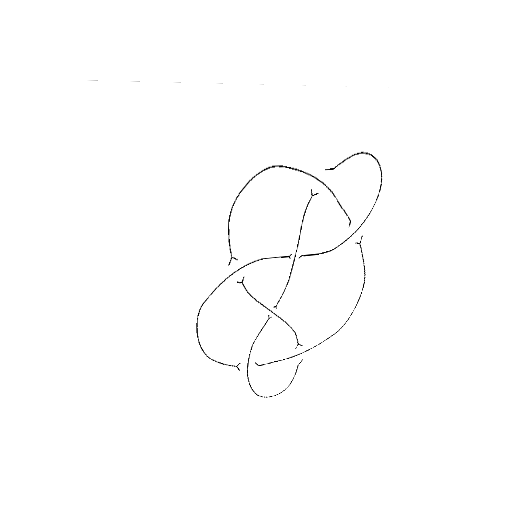
Crossing number: 7